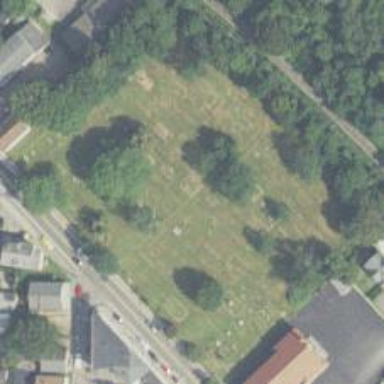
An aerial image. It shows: Cemetery.